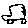
Label: car